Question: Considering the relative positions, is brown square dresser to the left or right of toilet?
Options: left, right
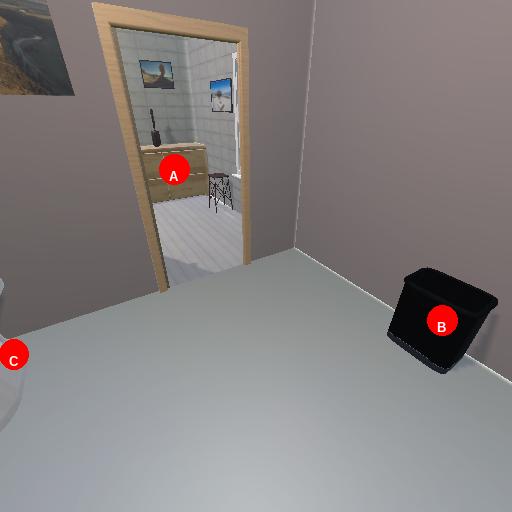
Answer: left